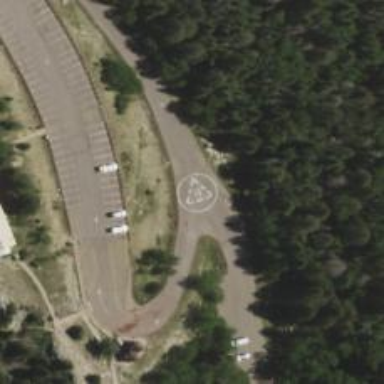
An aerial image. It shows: Asphalt helipad at airport.